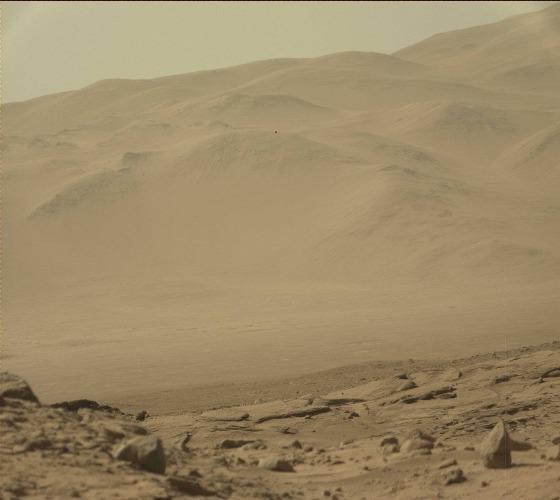
Terrain classes present: Bedrock, Gravel / Sand / Soil, Rock, Sky / Distant Mountains